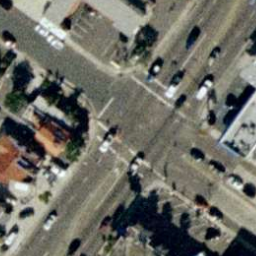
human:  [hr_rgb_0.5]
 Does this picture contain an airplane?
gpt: no

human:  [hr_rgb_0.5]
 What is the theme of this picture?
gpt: intersection

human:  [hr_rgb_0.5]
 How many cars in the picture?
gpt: eighteen

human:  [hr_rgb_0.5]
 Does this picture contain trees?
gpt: no